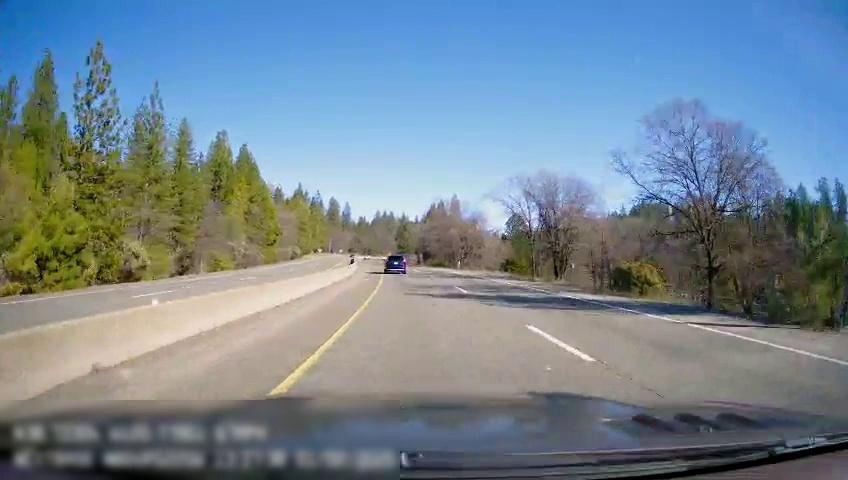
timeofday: Day
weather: Sunny
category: Drivable Space
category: Drivable Space
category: Vehicles | SUV
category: Lanes | Current Lane
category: Lanes | Current Lane
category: Lanes | Alternate Lane
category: Lanes | Opposite Lane
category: Lanes | Opposite Lane